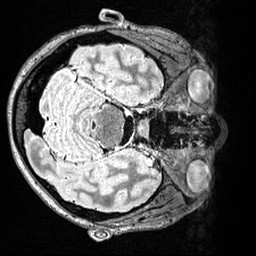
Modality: T2w
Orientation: axial
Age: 25
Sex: female